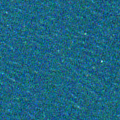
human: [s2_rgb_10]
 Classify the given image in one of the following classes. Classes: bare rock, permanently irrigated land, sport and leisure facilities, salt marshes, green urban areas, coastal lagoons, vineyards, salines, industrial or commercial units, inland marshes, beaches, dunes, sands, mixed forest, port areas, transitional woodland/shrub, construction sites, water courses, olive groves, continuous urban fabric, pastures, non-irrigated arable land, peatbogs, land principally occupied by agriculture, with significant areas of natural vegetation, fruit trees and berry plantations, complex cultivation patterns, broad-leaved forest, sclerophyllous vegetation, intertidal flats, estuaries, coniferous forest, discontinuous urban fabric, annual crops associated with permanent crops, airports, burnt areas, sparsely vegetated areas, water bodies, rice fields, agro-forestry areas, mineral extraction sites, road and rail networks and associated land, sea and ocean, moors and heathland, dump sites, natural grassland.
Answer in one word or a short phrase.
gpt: sea and ocean